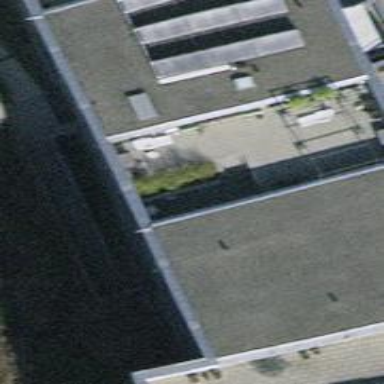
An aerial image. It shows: Flat roofed apartments building.